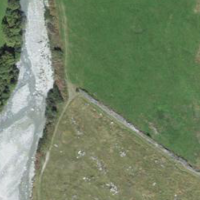
EUNIS habitat code: 26
Species observed at this site:
Marmota marmota
Veronica chamaedrys
Anthyllis vulneraria
Plantago media
Plantago alpina
Arnica montana
Silene dioica
Phyteuma orbiculare